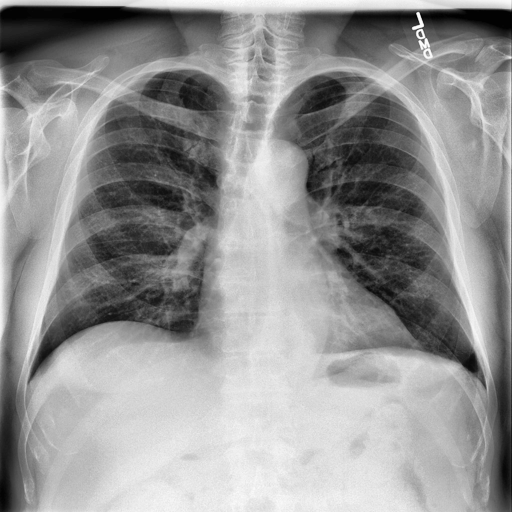
Finding: NORMAL